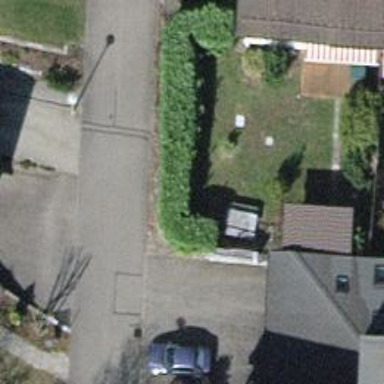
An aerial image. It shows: Hedge barrier.